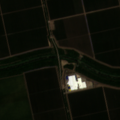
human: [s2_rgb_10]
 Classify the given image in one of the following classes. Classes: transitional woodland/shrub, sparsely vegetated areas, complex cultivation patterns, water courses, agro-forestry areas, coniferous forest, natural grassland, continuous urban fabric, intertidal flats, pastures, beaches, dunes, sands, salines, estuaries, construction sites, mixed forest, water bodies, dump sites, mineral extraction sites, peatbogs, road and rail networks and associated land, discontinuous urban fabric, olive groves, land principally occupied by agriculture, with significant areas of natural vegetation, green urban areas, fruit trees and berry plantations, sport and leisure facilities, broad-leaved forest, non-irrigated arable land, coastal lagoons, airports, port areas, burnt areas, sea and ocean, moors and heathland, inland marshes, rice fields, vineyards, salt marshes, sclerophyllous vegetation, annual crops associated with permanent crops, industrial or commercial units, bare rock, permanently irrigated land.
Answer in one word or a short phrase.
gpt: non-irrigated arable land, fruit trees and berry plantations, water courses